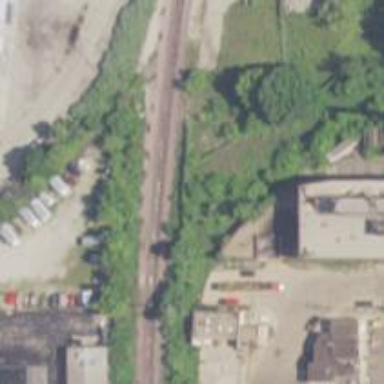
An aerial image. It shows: Abandoned railway.